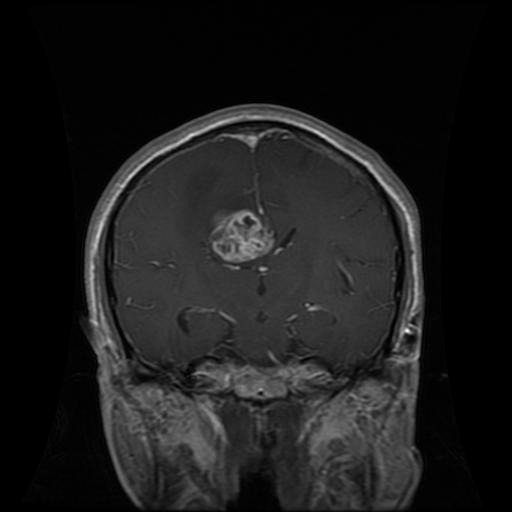
Label: glioma